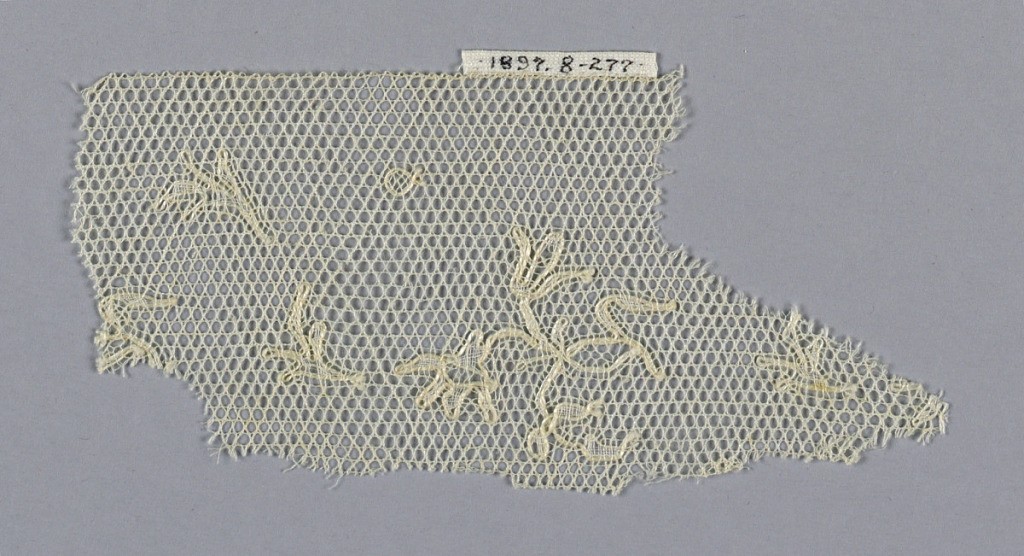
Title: Fragment
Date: late 18th century
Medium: linen Technique: bobbin lace (Mechlin style with Point de Paris ground)
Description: Small flowering branches and floral sprays.